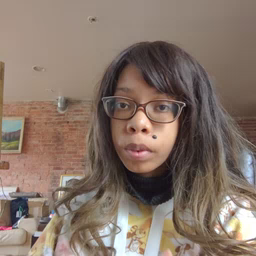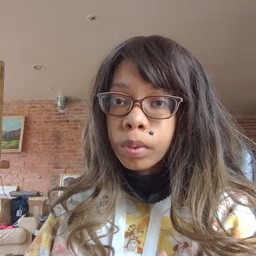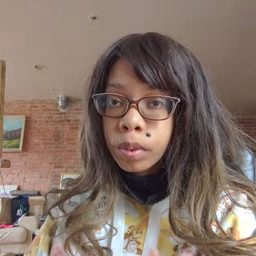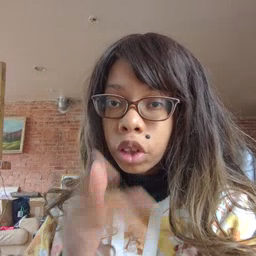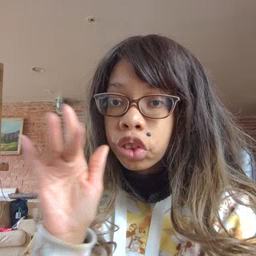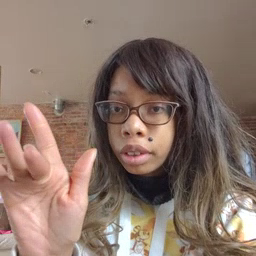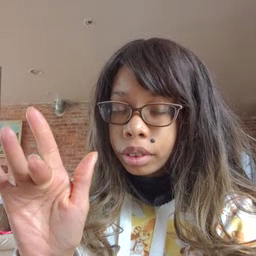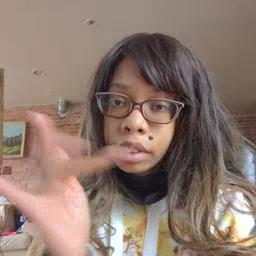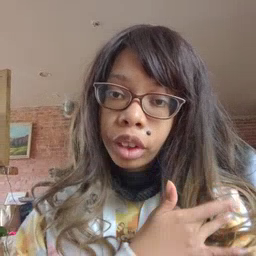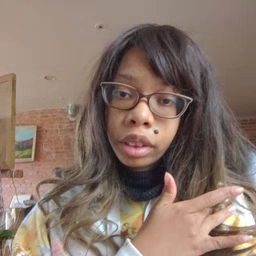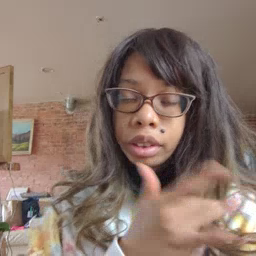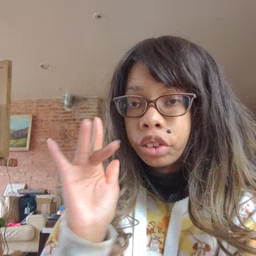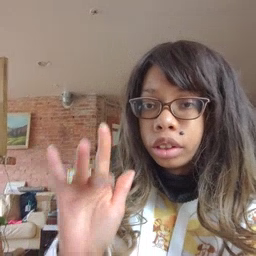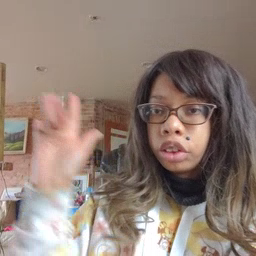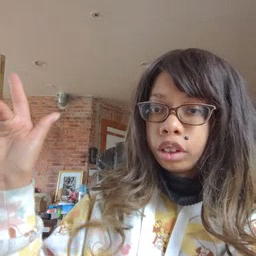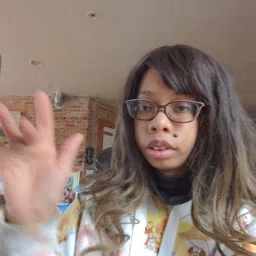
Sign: touch